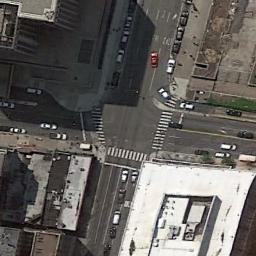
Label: intersection